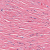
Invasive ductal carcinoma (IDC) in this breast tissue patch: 0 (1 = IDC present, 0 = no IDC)